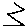
Label: zigzag